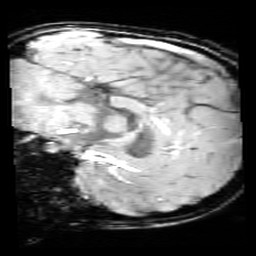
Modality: SWI
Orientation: sagittal
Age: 9
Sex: male
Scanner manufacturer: siemens
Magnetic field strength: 3 T
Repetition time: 0.027 s
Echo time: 0.02 s